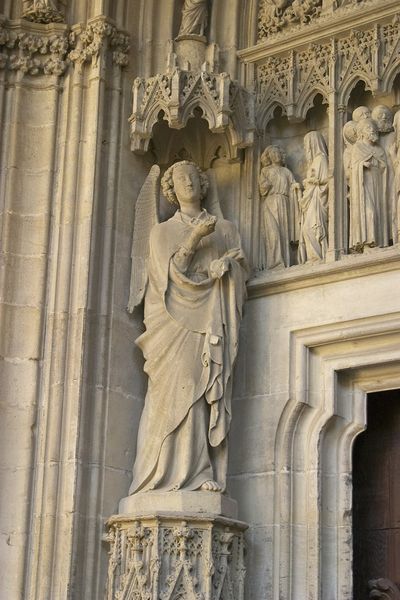
Titel: Kathedrale von Pamplona
Künstler: Jaques Perut
Standort: Pamplona, Kathedrale (EU - E - Navarra)
Schlagwörter: flügel, fuß, hand, umhang, geste, marmor, säule, tür, architektur, sockel, stein, kirche, figur, gewand, gotik, locken, engel, skulptur, figuren, ornamente, seite, münster, portal, skulpturen, sandstein, dienste, gotisch, maßwerk, türschild, kirchenportal, tüt, nichts, bildprogramm, portalfigur, tüi